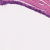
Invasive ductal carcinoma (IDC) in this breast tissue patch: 0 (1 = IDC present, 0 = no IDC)